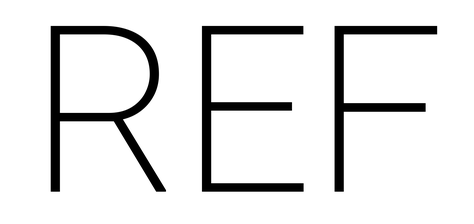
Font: Roboto_ExtraLight